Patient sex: M
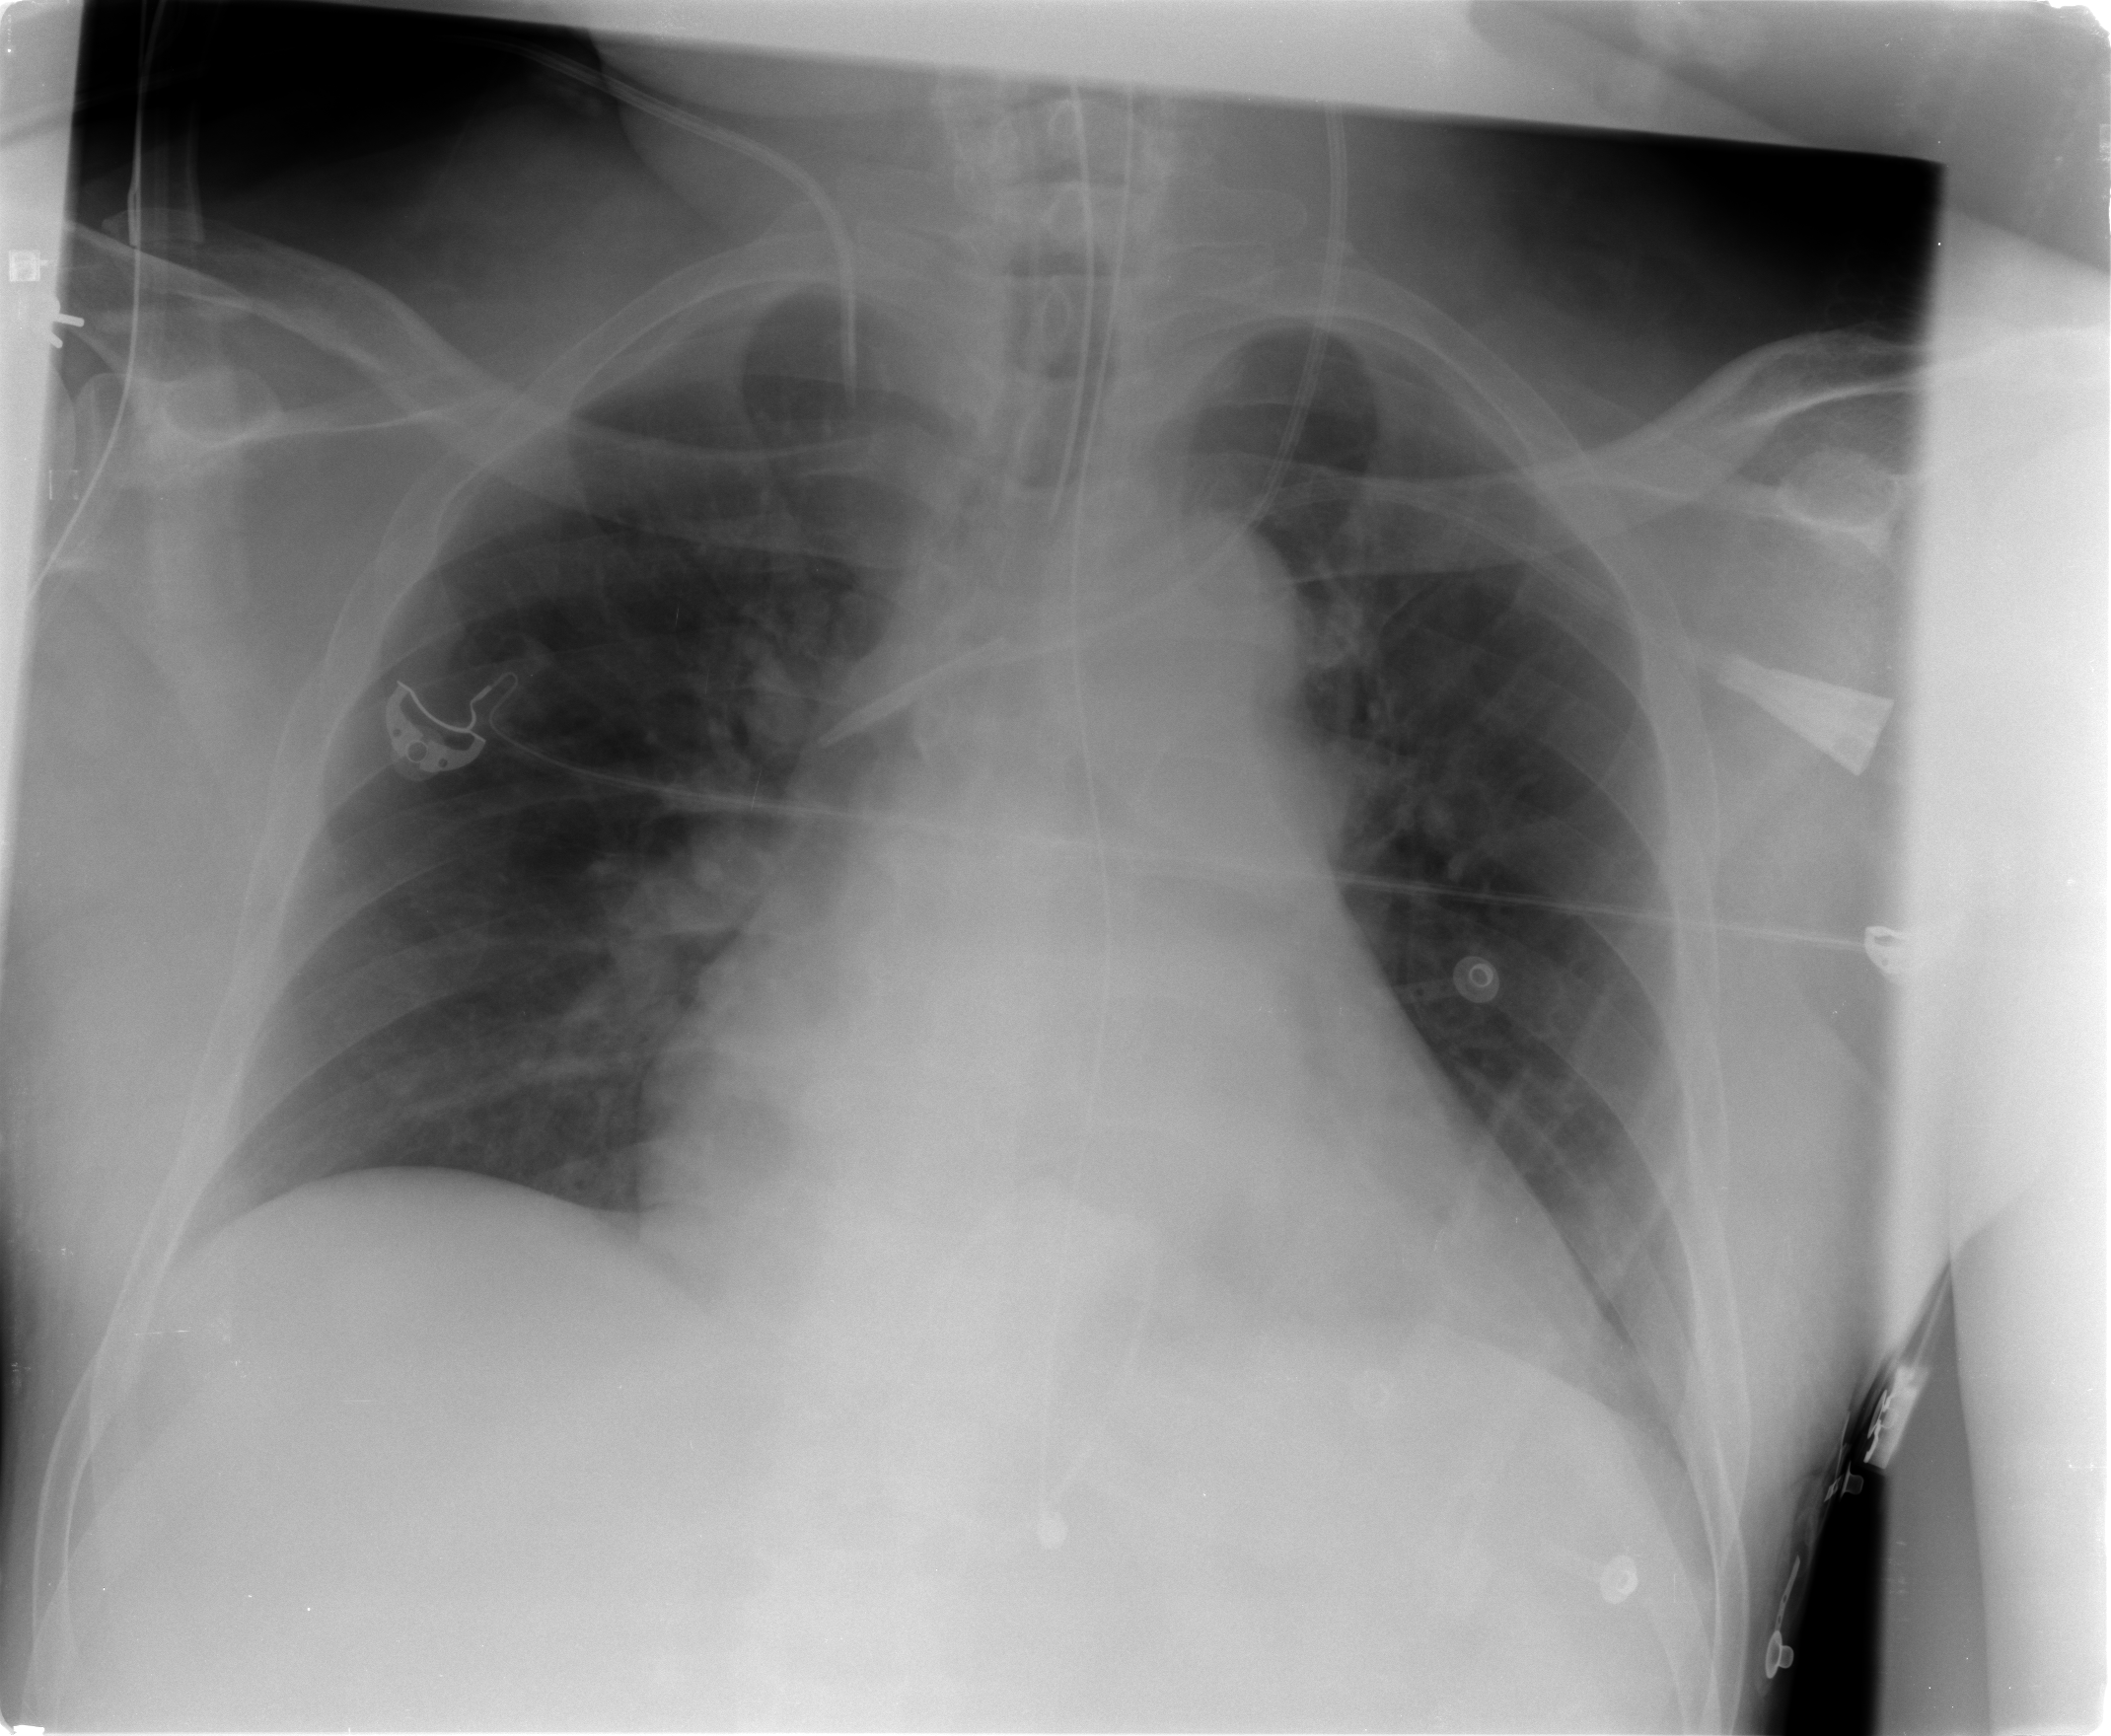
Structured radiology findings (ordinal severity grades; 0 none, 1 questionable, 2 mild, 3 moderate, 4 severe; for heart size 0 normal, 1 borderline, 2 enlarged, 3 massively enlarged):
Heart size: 2
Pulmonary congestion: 1
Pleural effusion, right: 0
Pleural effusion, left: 0
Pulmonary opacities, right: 0
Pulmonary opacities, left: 0
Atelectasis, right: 0
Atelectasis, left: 0